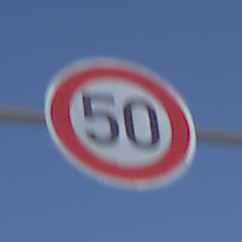
Verkehrszeichen: Geschwindigkeit50
Umgebung: Outdoor, Nature
Tageszeit: MorningAfternoon
Wetter: Clear
Licht: Natural
Jahreszeit: NotSpecified
Kontrast: HighContrast